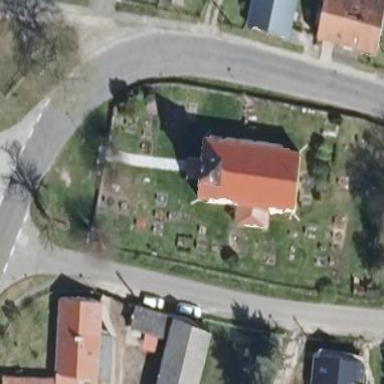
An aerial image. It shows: Cemetery.